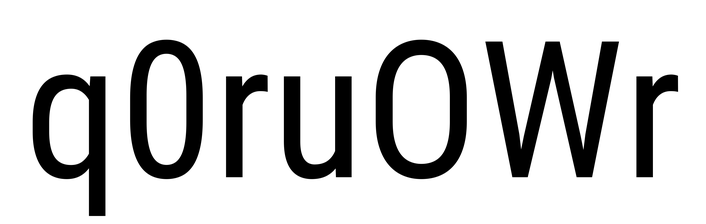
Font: Roboto_Condensed_Regular